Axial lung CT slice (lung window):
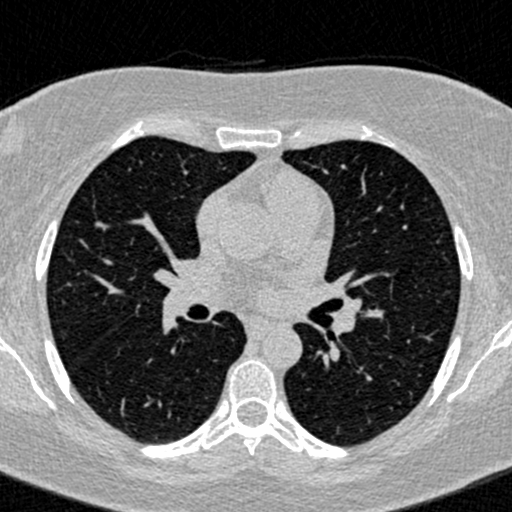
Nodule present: no